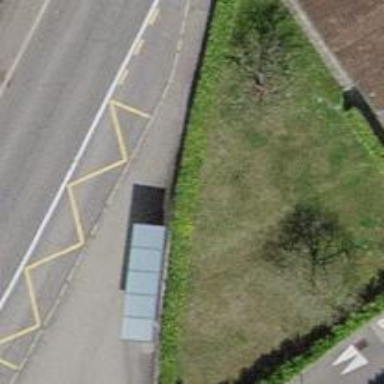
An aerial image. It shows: Platform for public transport with shelter.